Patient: sex M, age 81
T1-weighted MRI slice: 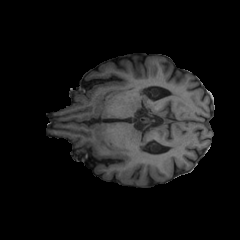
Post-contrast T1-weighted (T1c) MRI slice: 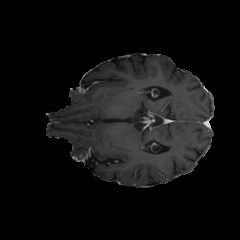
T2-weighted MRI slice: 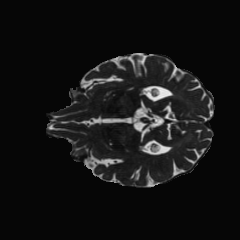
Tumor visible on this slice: no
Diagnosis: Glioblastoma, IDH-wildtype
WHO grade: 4